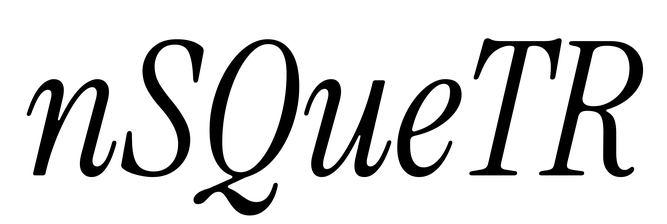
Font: InstrumentSerif-Italic